Question: I have a Html Like follows which I created using twitter bootstrap.
'''
<div class="row-fluid" style="padding-top:10px;">
<div class="noti_bubble"><@= friendRequestCollection.size() @></div>
<a href="#" class="dropdown-toggle" data-toggle="dropdown">
<i class="icon-eye-open icon-white"></i>
<span class="caret"></span>
</a>
<ul class="dropdown-menu">
<@ friendRequestCollection.each(function(user) { @>
<li id="user-list-<@= user.get('username') @>"><a href="#"><@= user.get('firstName') @></a></li>
<@ }); @>
</ul>
</div>
'''
I am trying to create a red notification bubble on the eye icon but its not looking so good.
My css for notification bubble.
'''
.noti_Container {
position: relative;
/* This is just to show you where the container ends */
width: 16px;
height: 16px;
cursor: pointer;
}
.noti_bubble {
position: absolute;
top: 2px;
right: 10px;
background-color: red;
color: white;
font-weight: bold;
font-size: 14px;
border-radius: 2px;
}
'''
What i wanted is like hide the small arrow created by bootstrap with the red bubble and when the number increase in the bubble the bubble size must increase right side. Currently its increasing on left side so if the number inside the bubble is 100 for example so the whole eye icon becomes hidden with the bubble.

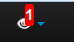
Answer: Position your badge with 'left' instead of 'right':
'''
.noti_bubble {
position: absolute;
top: 2px;
/* this will anchor your badge from its left-hand edge at the midpoint of your icon */
left: 8px;
background-color: red;
color: white;
font-weight: bold;
font-size: 14px;
border-radius: 2px;
}
'''